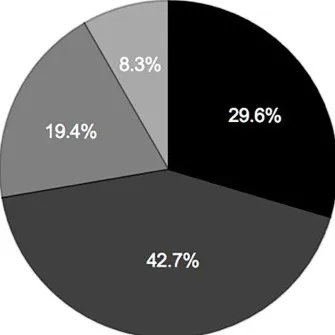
Distributions of myopic atrophy maculopathy in eyes with definite myopic tractional maculopathy.
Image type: radiology (ct)